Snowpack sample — Loveland Pass, Silver Plume, Colorado, USA (12/14/25, 10:50 AM MST)
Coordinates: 39.664, -105.882
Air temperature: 36 °F
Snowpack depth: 67 cm
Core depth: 10 cm
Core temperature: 50 °F
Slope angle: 6°, slope face: 326°
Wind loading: low
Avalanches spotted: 0
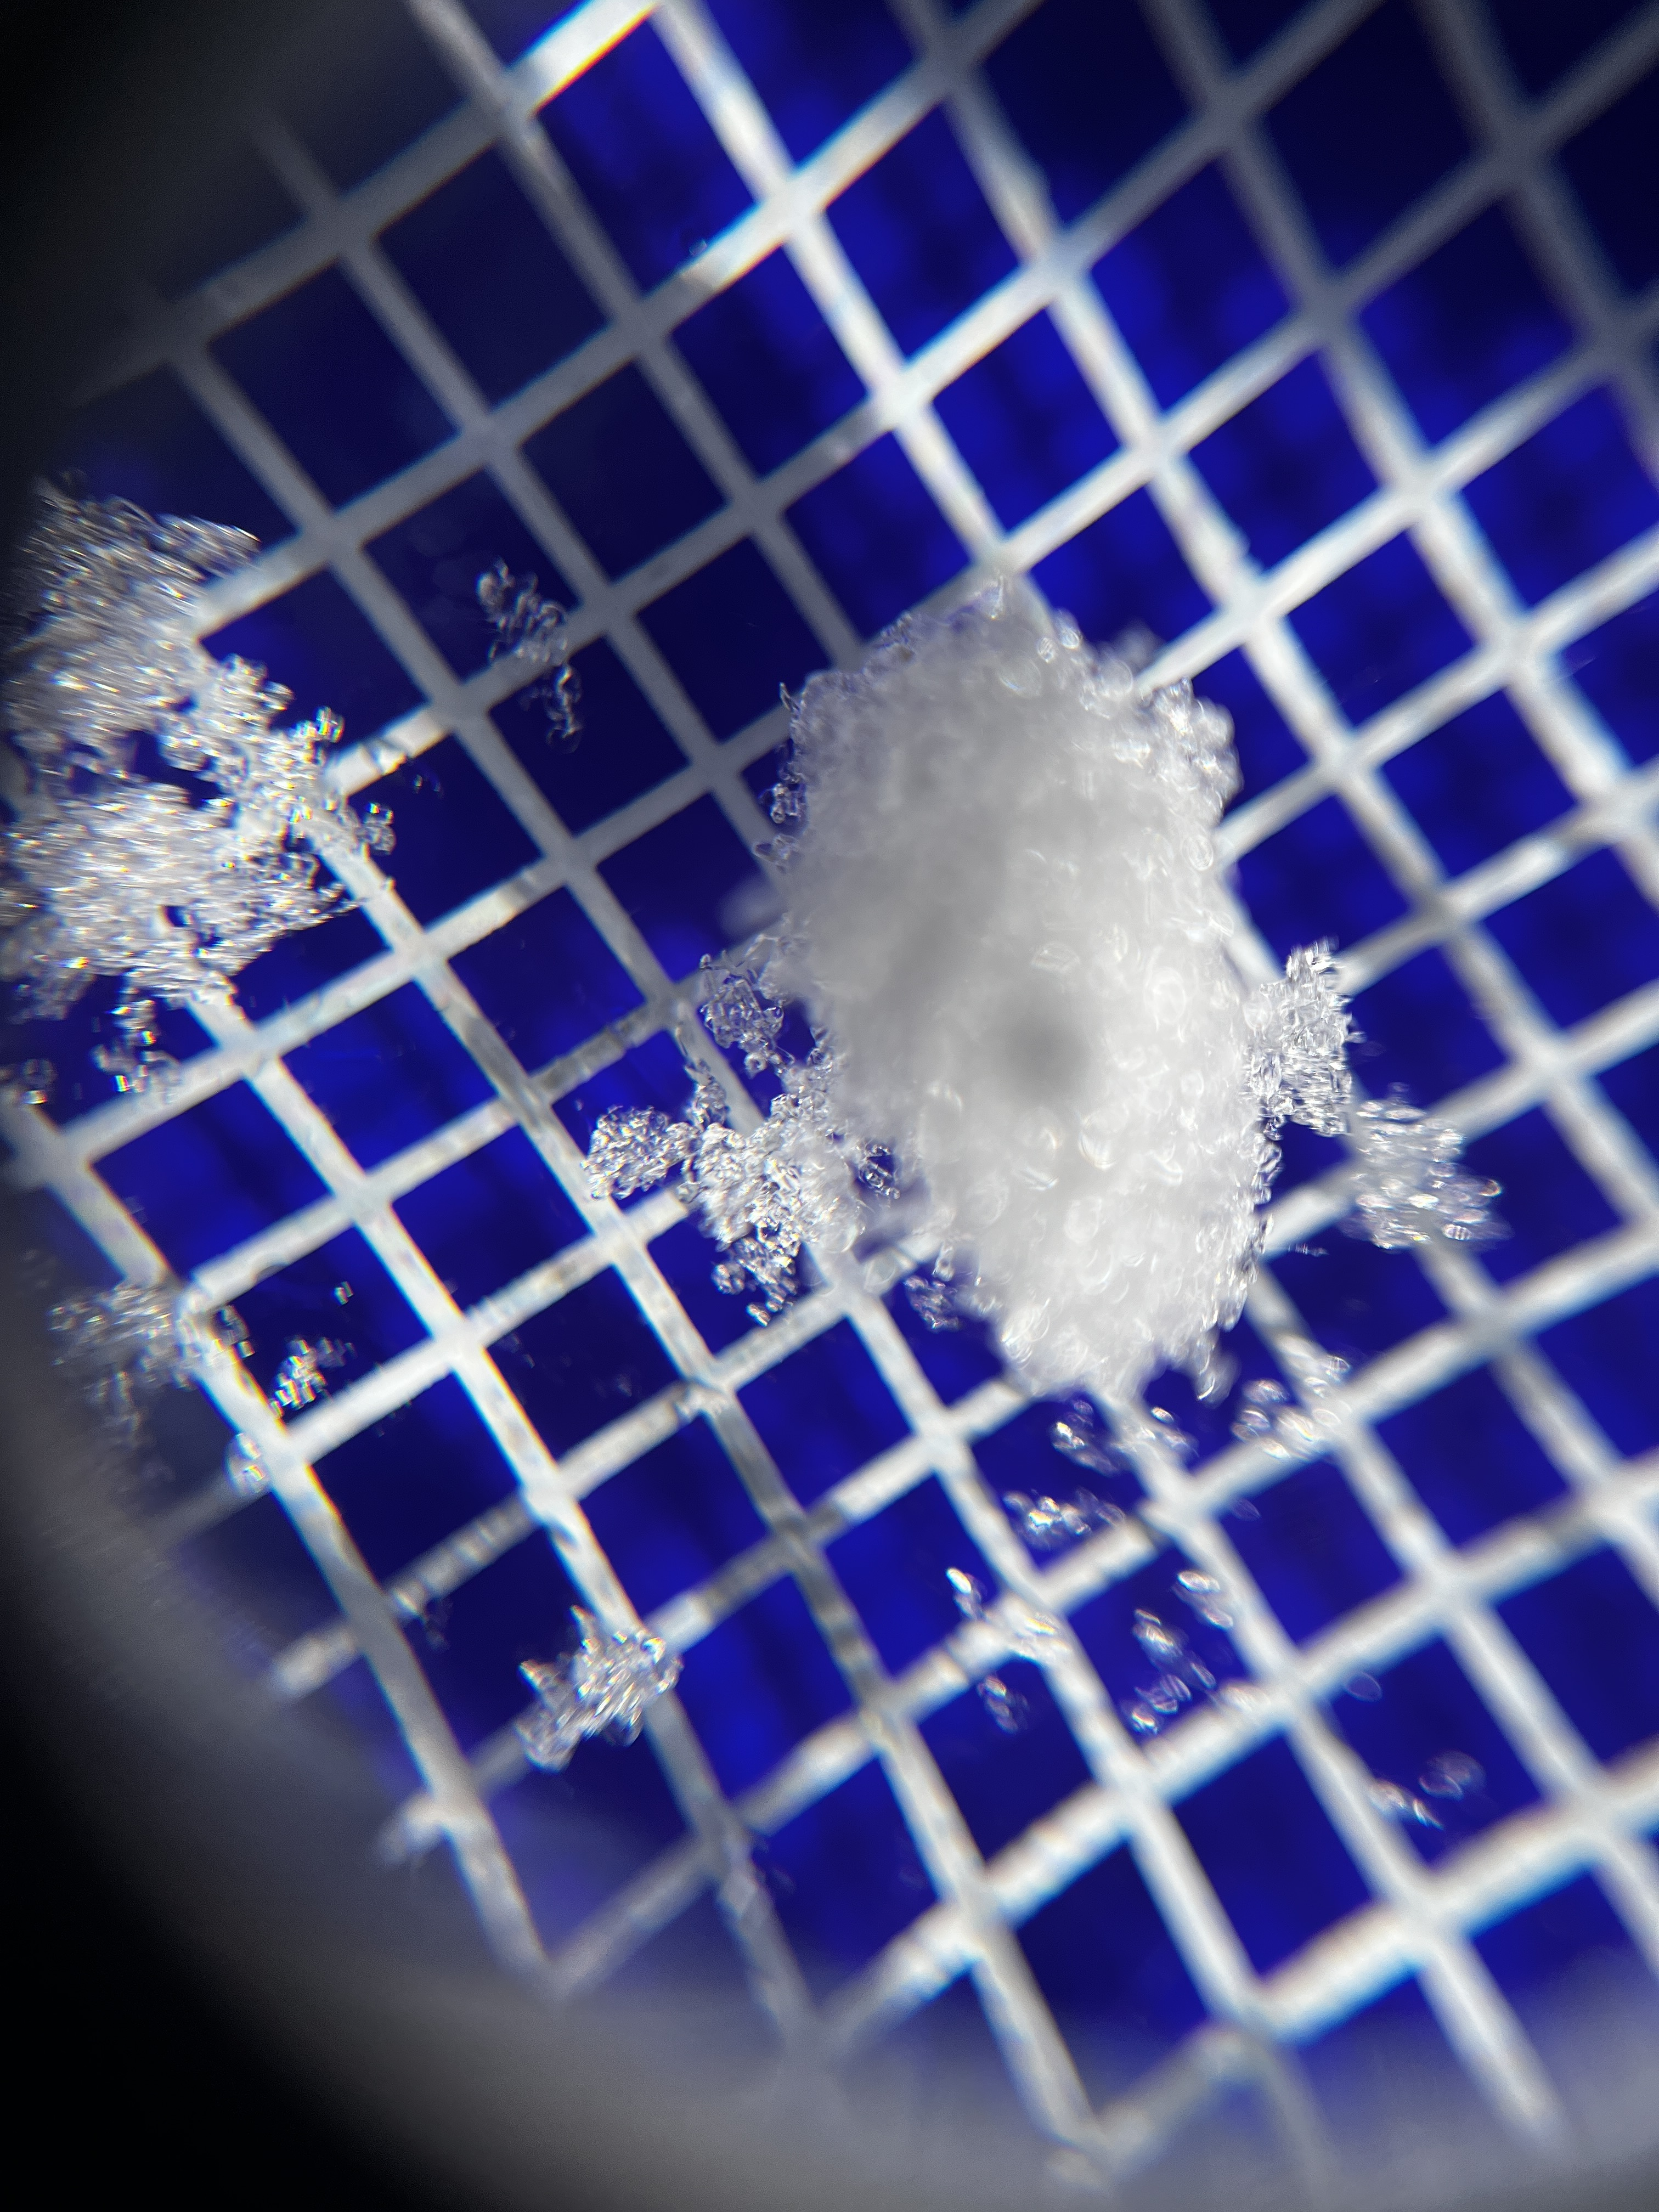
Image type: magnified_profile
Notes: No avalanches spotted, very late start to the season with minimal snowpack